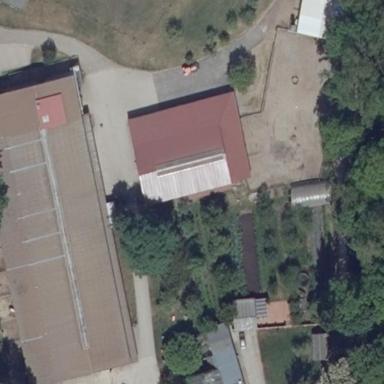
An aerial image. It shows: Farm auxiliary building.